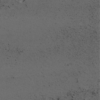
Label: not_dusty